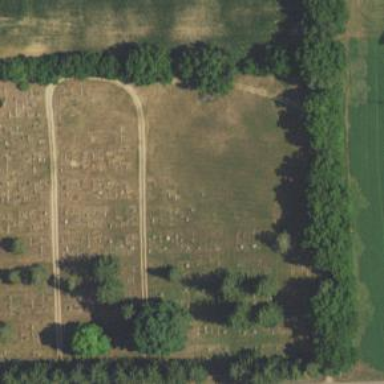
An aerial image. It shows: Cemetery.